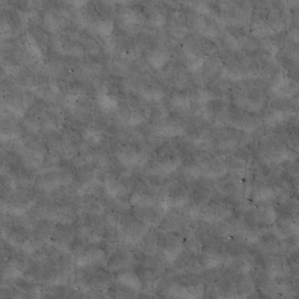
Label: non_frost